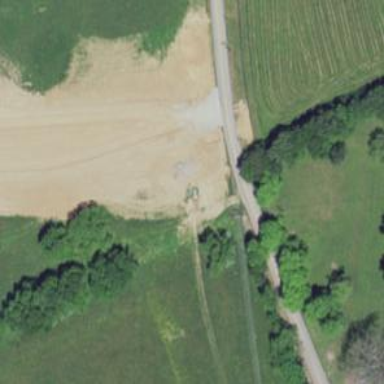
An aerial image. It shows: Secondary road.